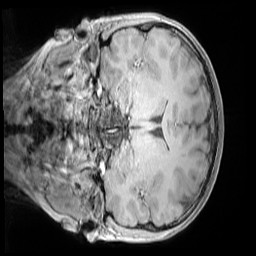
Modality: MP2RAGE
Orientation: coronal
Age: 9
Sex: male
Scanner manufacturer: siemens
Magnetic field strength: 3 T
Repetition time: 4 s
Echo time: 0.00303 s